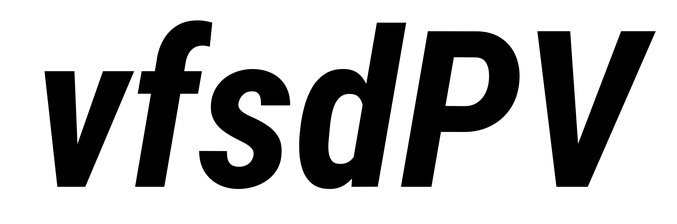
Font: Roboto-Italic_Condensed_Bold_Italic